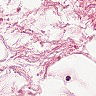
Metastatic tissue present: no